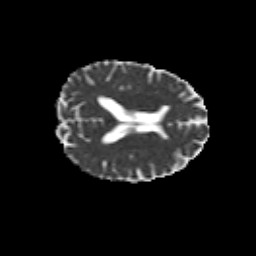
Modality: MD
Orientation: axial
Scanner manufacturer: siemens
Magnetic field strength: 3 T
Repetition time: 6.8 s
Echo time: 0.093 s